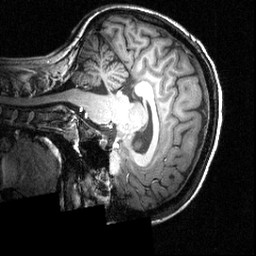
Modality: T1w
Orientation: sagittal
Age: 26
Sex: female
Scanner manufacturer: siemens
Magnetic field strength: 3.951 T
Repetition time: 1.5 s
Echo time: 0.00335 s